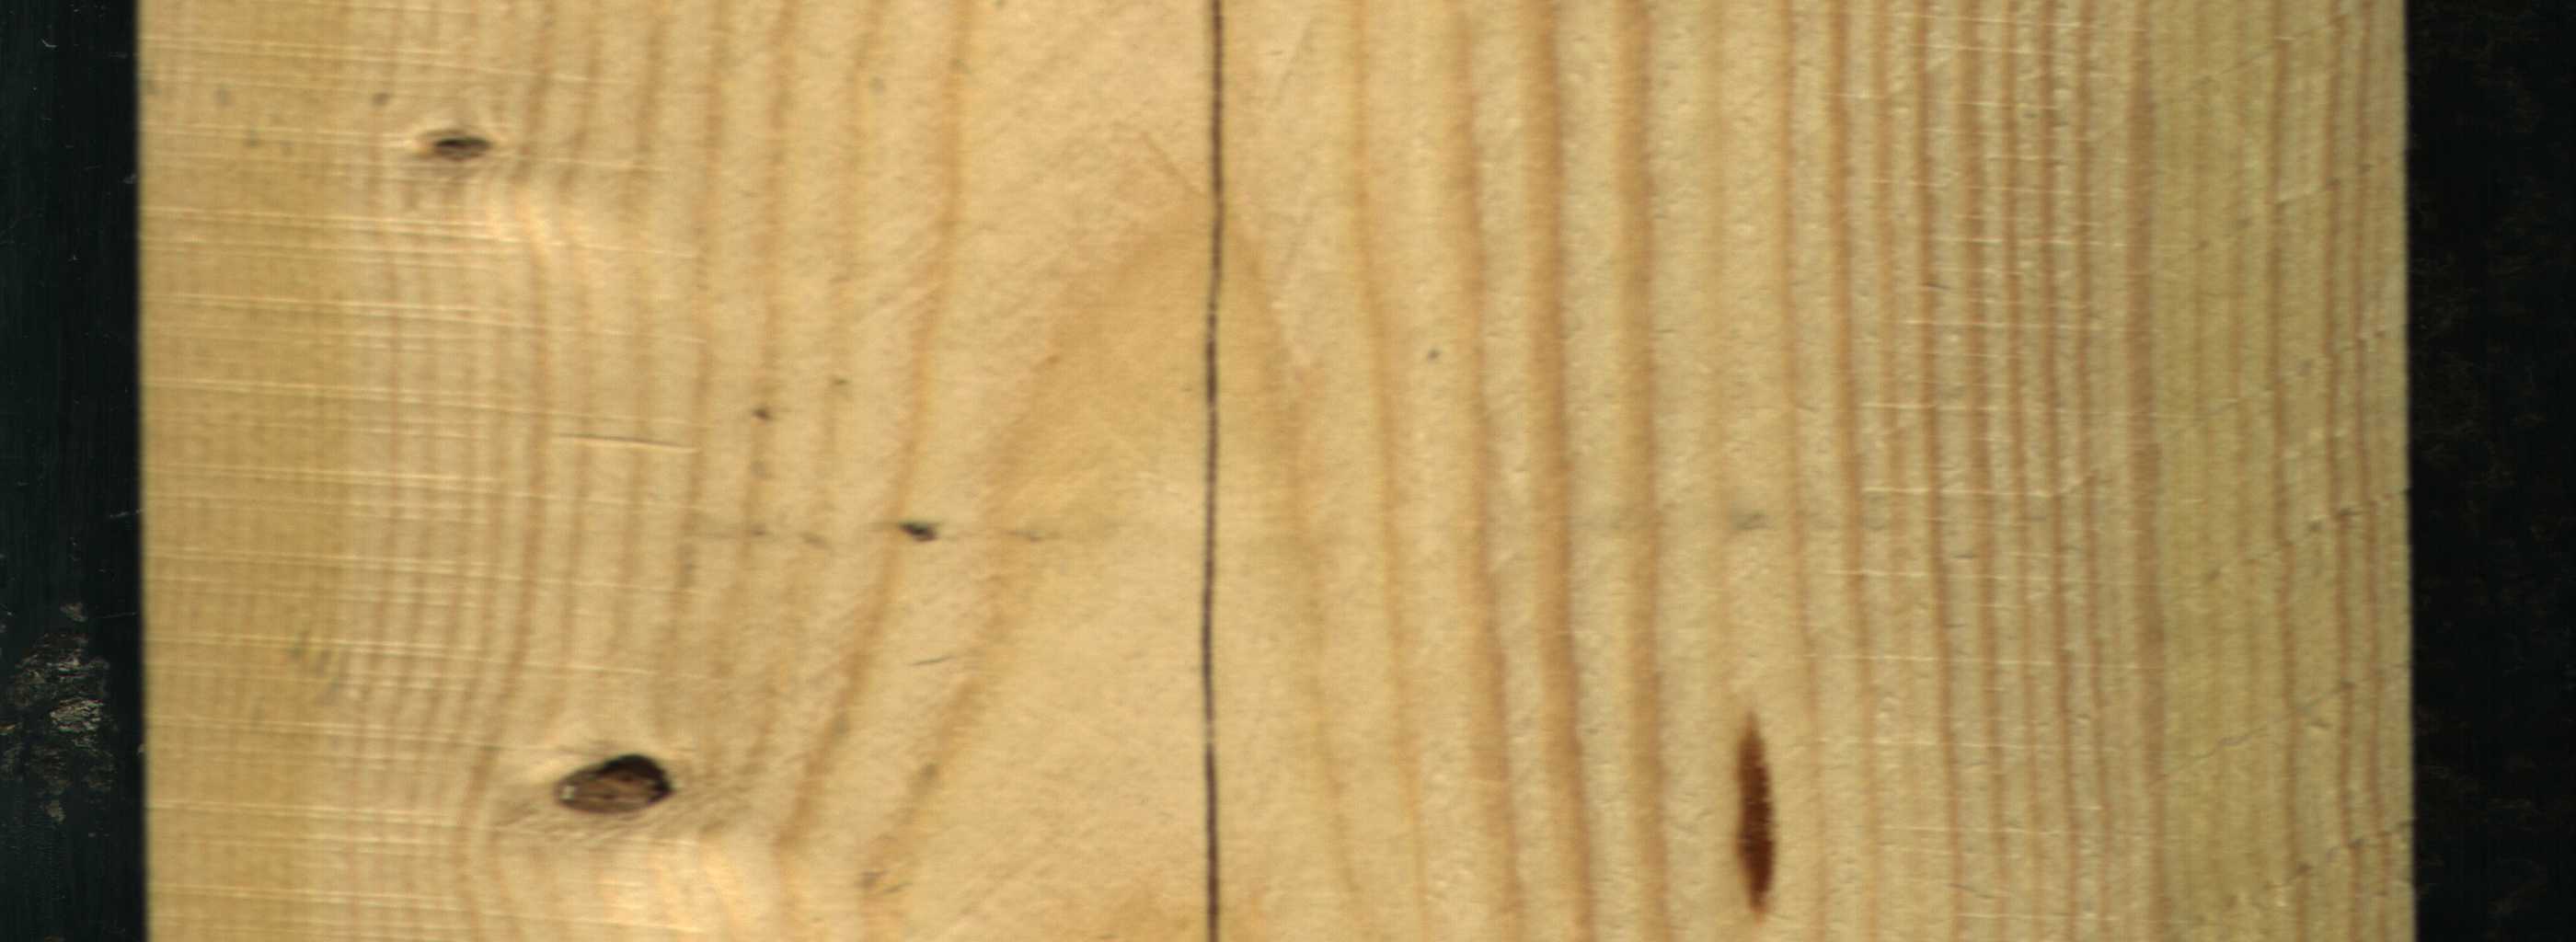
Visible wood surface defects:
resin
Crack
Dead_Knot
Dead_Knot
Dead_Knot
Live_Knot